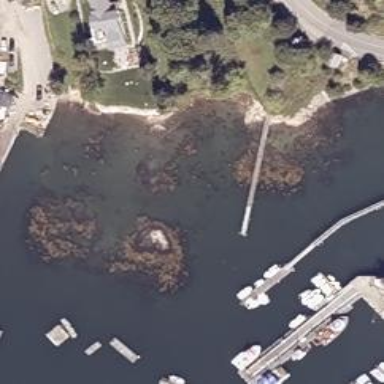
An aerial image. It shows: Man-made pier.